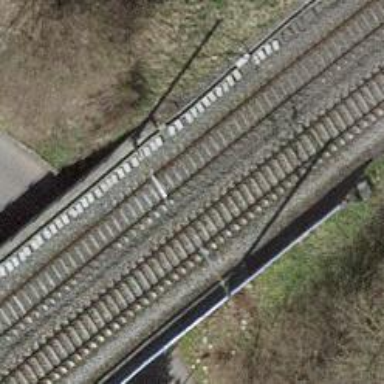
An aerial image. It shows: Bridge over electrified railway with contact line.